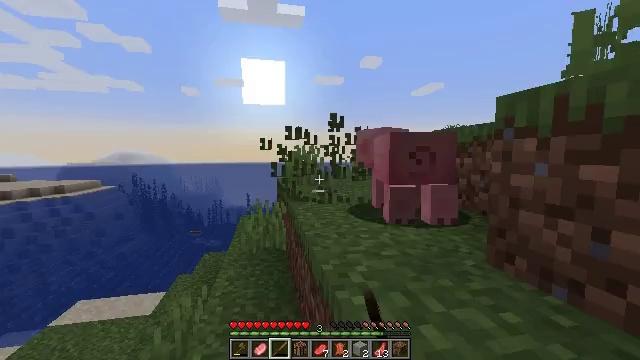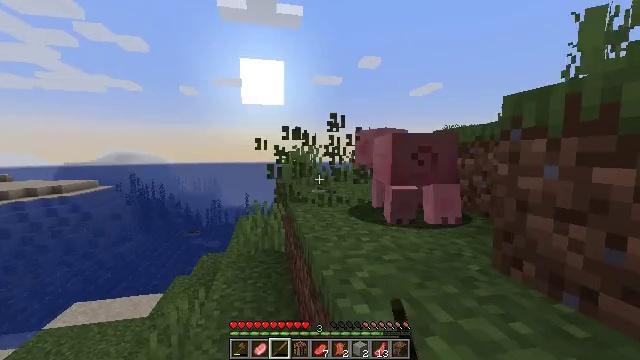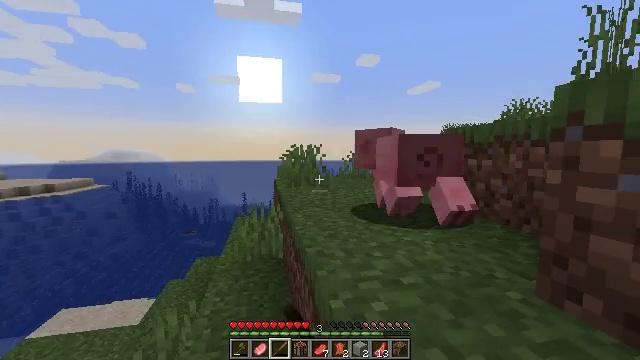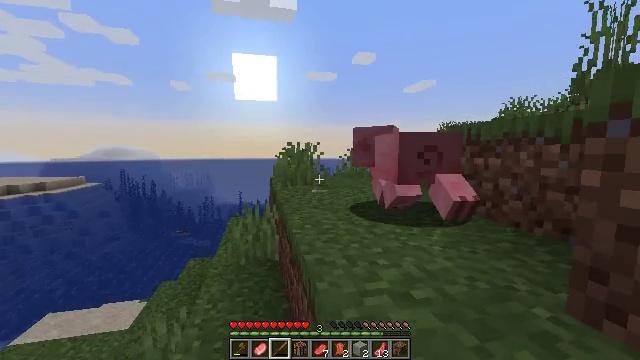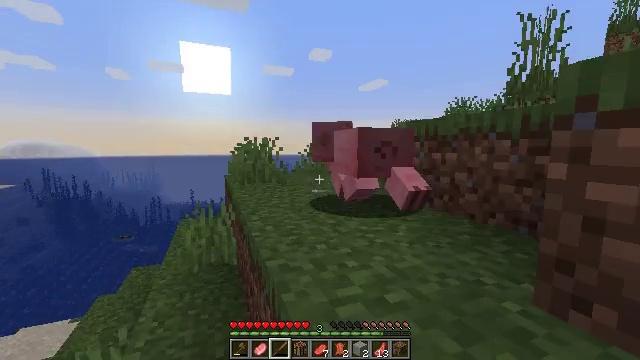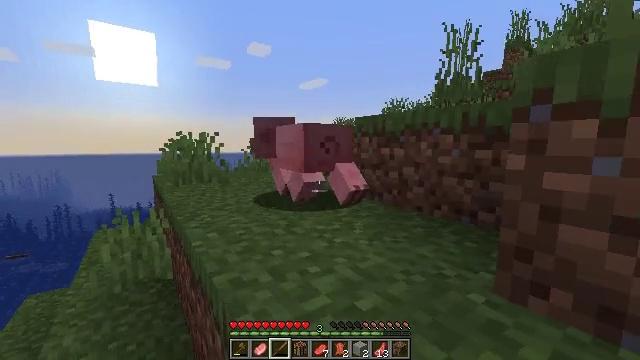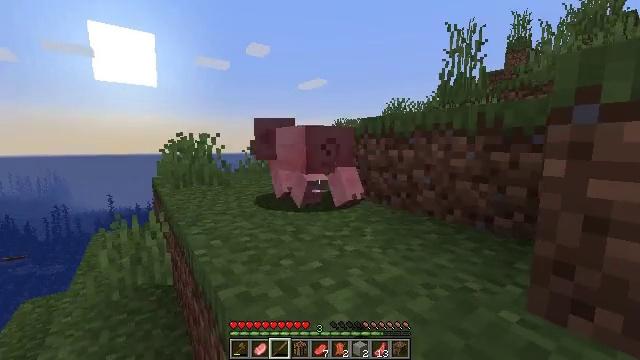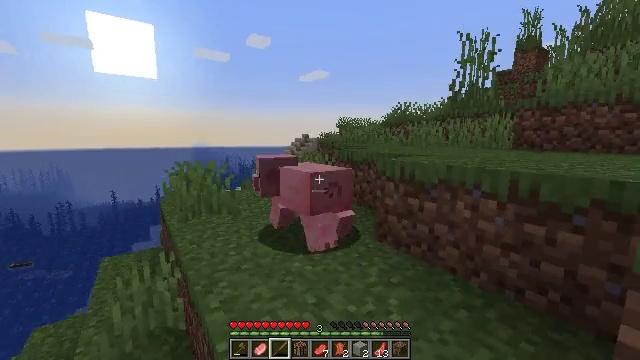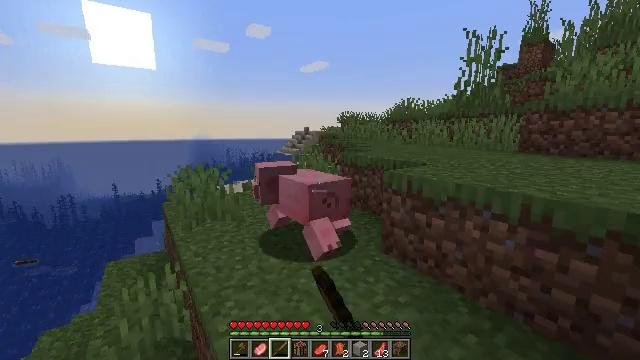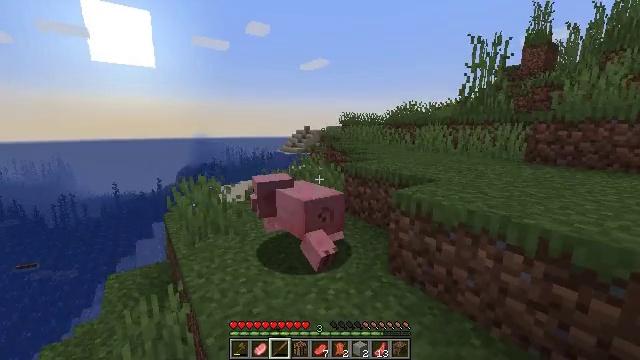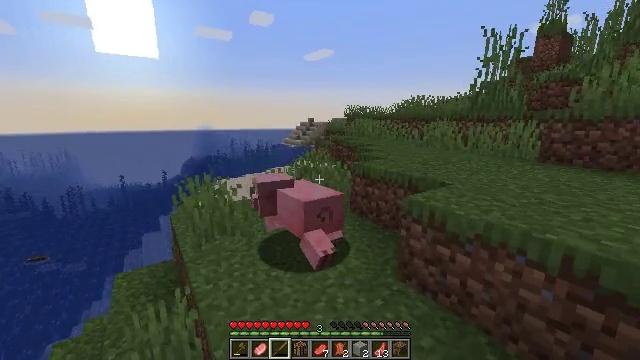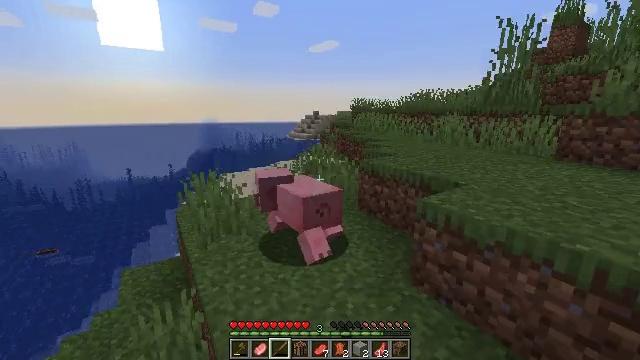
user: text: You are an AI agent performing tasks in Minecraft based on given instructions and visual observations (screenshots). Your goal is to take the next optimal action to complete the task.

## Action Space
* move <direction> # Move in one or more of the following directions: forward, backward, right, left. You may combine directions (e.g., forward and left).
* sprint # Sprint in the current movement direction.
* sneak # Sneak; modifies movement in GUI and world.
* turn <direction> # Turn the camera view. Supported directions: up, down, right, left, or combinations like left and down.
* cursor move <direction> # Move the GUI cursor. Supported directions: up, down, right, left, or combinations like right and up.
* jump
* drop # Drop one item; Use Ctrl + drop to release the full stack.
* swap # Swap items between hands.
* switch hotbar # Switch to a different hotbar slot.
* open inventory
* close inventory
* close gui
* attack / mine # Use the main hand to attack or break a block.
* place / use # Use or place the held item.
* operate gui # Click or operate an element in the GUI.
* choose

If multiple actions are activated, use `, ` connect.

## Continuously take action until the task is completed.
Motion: motion action
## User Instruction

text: Hunt animals.
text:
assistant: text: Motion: move forward, attack / mine
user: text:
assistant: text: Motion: move forward, attack / mine
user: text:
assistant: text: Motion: move forward, attack / mine
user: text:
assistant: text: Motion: move forward, turn right
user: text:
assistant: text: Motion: move forward, turn right
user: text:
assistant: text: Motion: move forward, jump
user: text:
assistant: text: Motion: move forward, turn down, attack / mine, jump
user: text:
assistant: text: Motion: move forward, turn down, attack / mine, jump
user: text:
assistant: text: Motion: move forward, attack / mine
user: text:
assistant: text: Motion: move forward, turn down, attack / mine
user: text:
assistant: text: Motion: move forward, turn left and down
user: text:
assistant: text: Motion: attack / mine